Question: I am trying to make a web service that i need to crawl data from. The problem is that the site that i need to get the data from, is in a asp gridview that has paging in it.. So what i need is, to read the html, do a postback to the page - so it will give me the next page of the gridview, and then get the new html code (the response) from whom i can parse and get the data i need...
I tried in many ways to solve this problem, but i did not succeed. So could you tell me where/what i am doing wrong?
Code:
'''
[WebMethod]
public string eNabavki2()
{
WebClient client = new WebClient();
client.Encoding = Encoding.UTF8;
string htmlCode = client.DownloadString("https://site.com/Default.aspx");
string vsk = getBetween(htmlCode, "id="__VIEWSTATEKEY" value="", "" />");
WebRequest request = WebRequest.Create("https://site.com/Default.aspx");
request.ContentType = "application/x-www-form-urlencoded";
request.Method = "POST";
var webRequest = (HttpWebRequest)request;
webRequest.UserAgent = "Mozilla/5.0 (Windows NT 6.2; WOW64; rv:20.0) Gecko/20100101 Firefox/20.0"; //Googlebot/2.1 (+http://www.googlebot.com/bot.html)
//set form data
string postData = string.Format("__EVENTTARGET={0}" +
"&__EVENTARGUMENT={1}" +
"&__LASTFOCUS={2}"+
"&__VIEWSTATEKEY={3}"+
"&__VIEWSTATE={4}"+
"&__SCROLLPOSITIONX={5}"+
"&__SCROLLPOSITIONY={6}"+
"&ctl00$ctl00$cphGlobal$cphPublicAccess$publicCFTenders$dgPublicCallForTender$ctl13$ddlPageSelector={7}",
System.Web.HttpUtility.UrlEncode("ctl00$ctl00$cphGlobal$cphPublicAccess$publicCFTenders$dgPublicCallForTender$ctl13$ddlPageSelector"),
/*1*/string.Empty,
/*2*/string.Empty,
/*3*/string.Empty,//vsk
/*4*/string.Empty,
/*5*/"0",
/*6*/"383",
/*7*/"2");
byte[] byteArray = Encoding.UTF8.GetBytes(postData);
//send the form data to the request stream
request.ContentLength = byteArray.Length;
Stream dataStream = request.GetRequestStream();
dataStream.Write(byteArray, 0, byteArray.Length);
dataStream.Close();
var response = request.GetResponse();
// Get the stream containing content returned by the server.
dataStream = response.GetResponseStream();
StreamReader reader = new StreamReader(dataStream);
string responseFromServer = reader.ReadToEnd();
// Clean up the streams.
reader.Close();
dataStream.Close();
response.Close();
return responseFromServer;
}
'''
Ok, so few things, in the postData string i included every thing i could find on the page that is send. I used fidler for this, and those all (26) arguments it gave me. The one i really need is the pageSelector (to change his value)
Also i notice there is a __VIEWSTATEKEY in the html code, which gets a different value everytime. You can see i tried first to get that value from the html (the vsk string), but that did not change anything..
I am sorry, but i am not familiar with this post/request thing. But i need it for a project for university, so please if someone could help me solve this....
Here is a prt scr on what fidler is giving me for the headers:

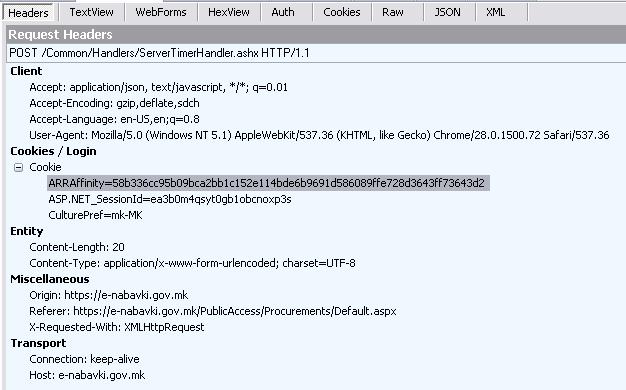
Answer: Are there any cookies that are expected by the web site that you are POSTing to? Check Fiddler to see if any cookies are attached to the POST when you use the site manually.
If so, you will need the cookies that are received when you issue the GET request and attach them to the second POST request. See <URL> for info on how to do this with WebClient.